Interaction volume radius: 5 \u00c5
Interaction volume height: 15 \u00c5
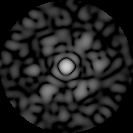
Disorder parameter: 0.658